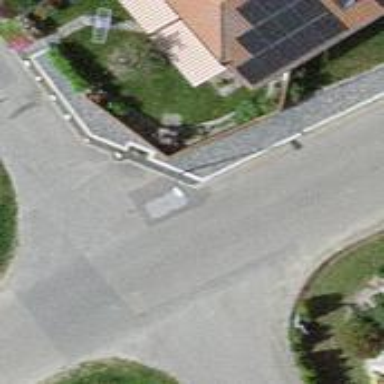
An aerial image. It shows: Bus stop with stop position for public transport.